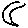
Label: moon